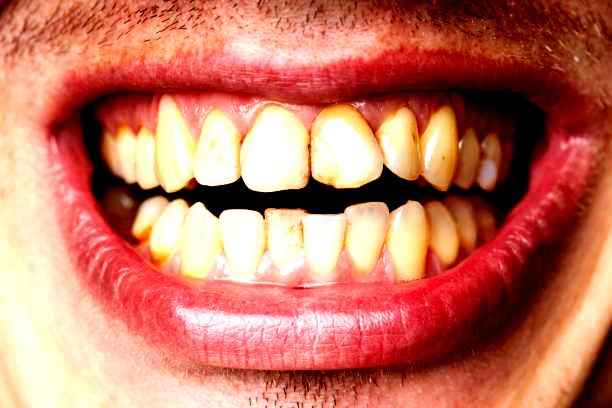
Condition: Calculus